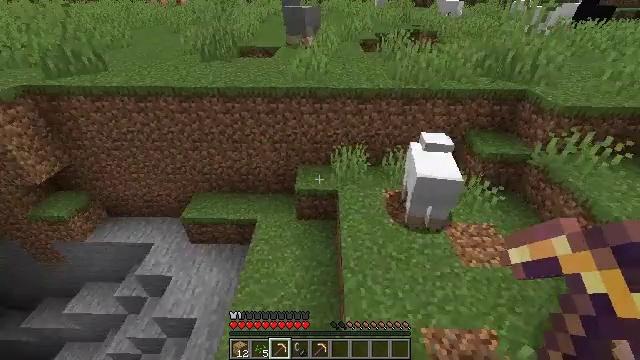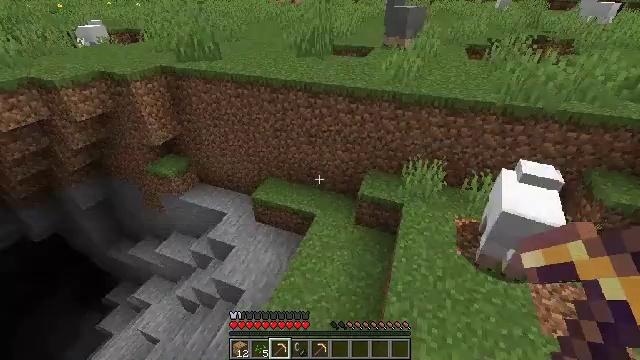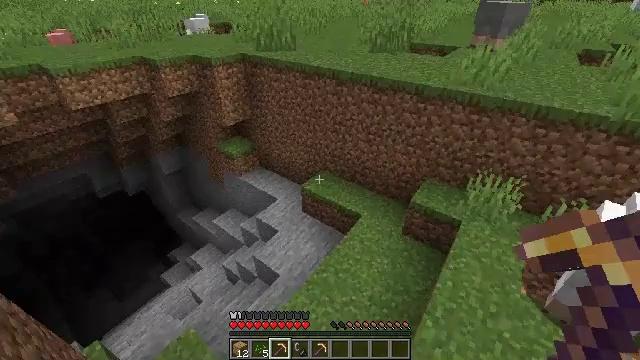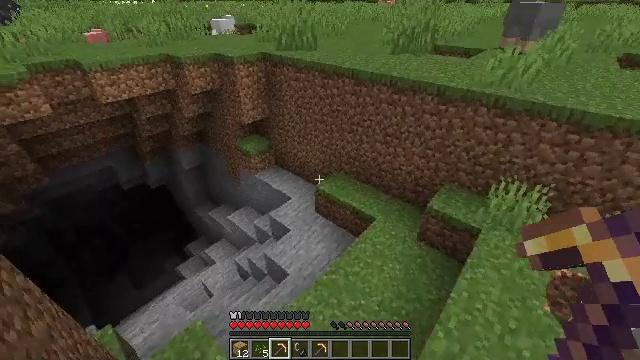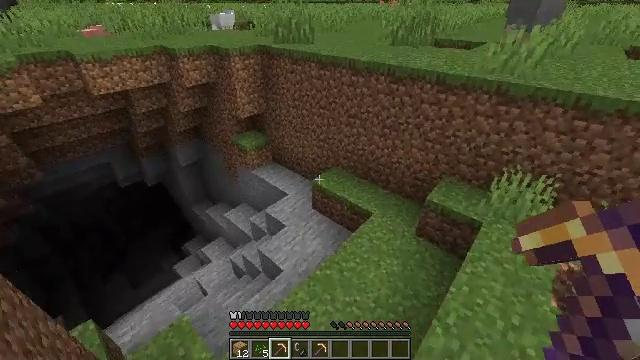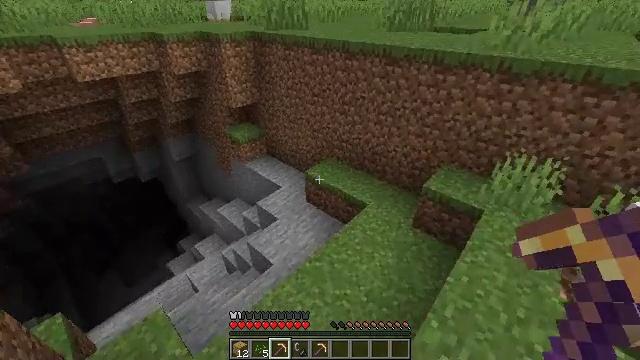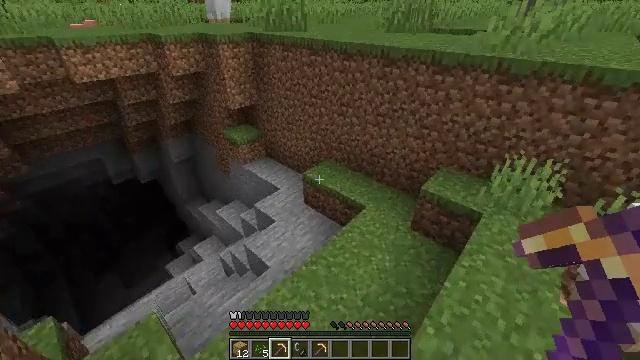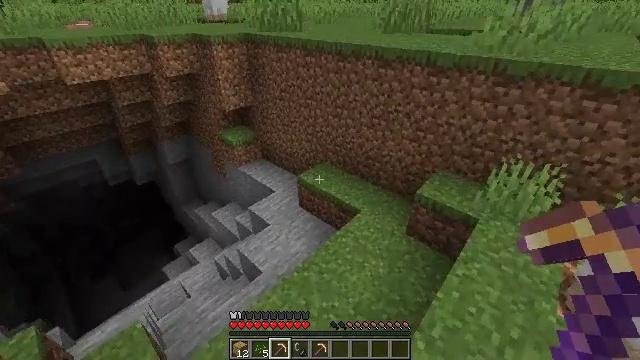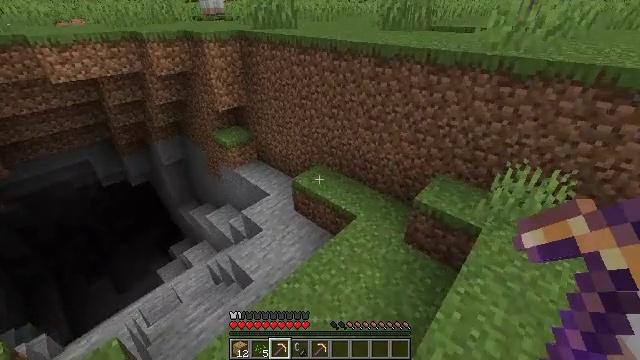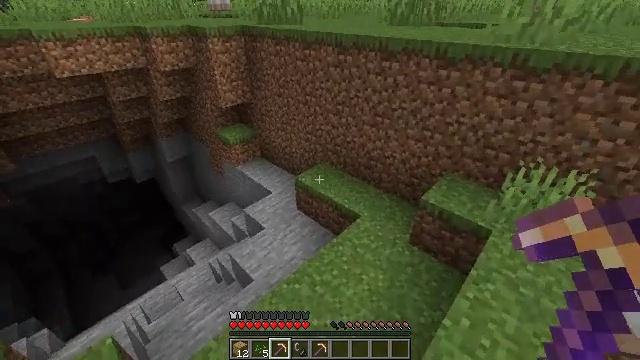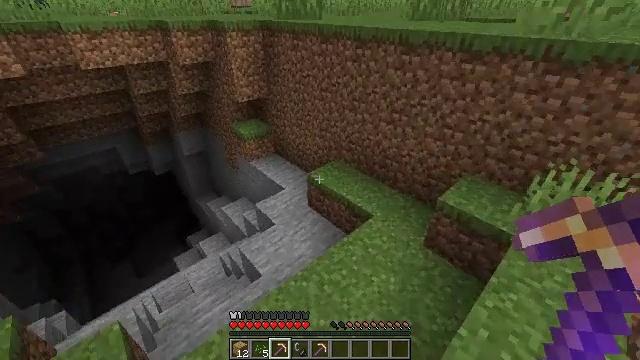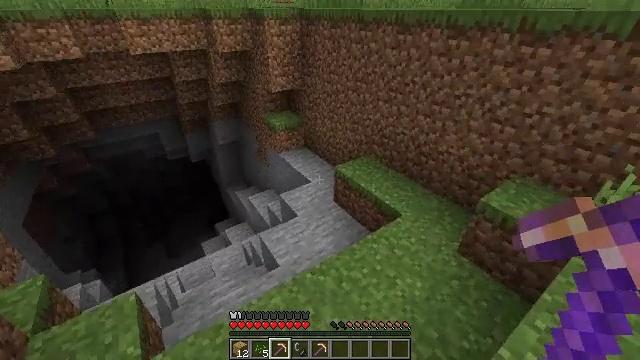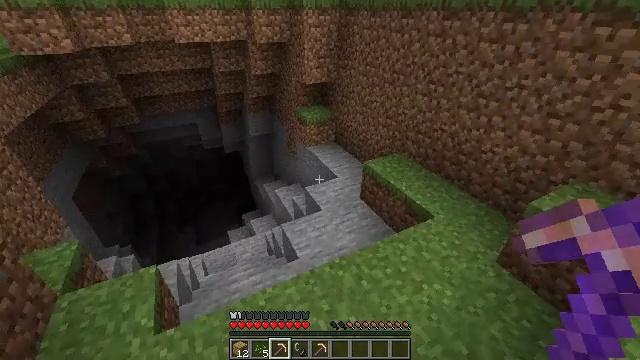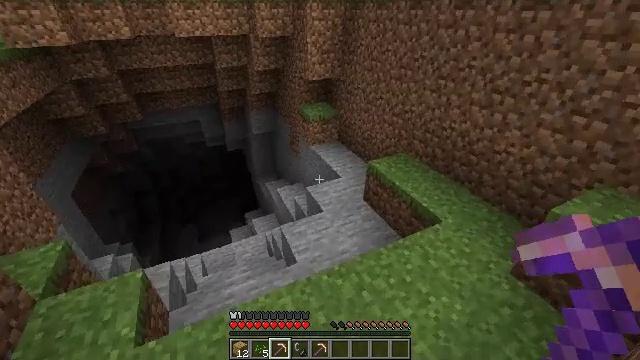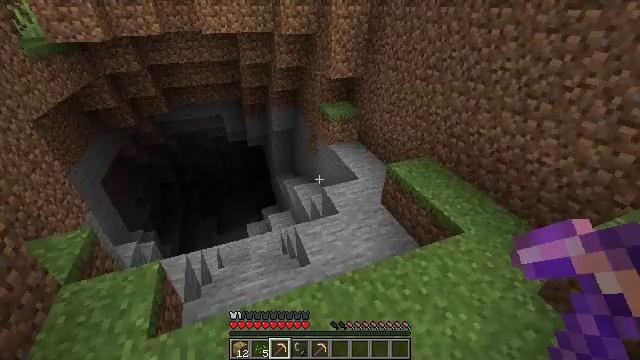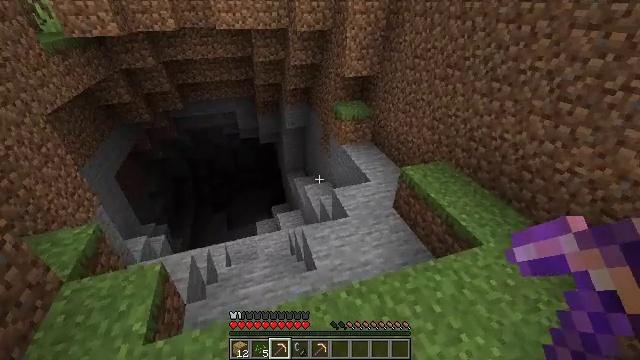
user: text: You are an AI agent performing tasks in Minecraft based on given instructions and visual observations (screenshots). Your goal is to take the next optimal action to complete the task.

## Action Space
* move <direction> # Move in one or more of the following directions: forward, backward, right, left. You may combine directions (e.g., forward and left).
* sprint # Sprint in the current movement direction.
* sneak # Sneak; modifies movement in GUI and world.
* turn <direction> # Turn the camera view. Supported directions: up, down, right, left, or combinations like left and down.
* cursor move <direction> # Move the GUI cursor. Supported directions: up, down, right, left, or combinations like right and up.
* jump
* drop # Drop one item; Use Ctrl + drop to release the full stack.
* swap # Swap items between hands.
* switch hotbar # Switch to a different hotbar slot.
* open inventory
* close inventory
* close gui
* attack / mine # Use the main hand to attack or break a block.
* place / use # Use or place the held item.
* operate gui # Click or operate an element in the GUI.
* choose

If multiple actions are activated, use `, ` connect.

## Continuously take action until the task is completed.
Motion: motion action
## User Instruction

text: Collect stone from the mine.
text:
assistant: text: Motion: move forward and move right, turn left
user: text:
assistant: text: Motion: move forward and move right, turn left
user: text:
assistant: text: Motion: move forward and move right, turn left
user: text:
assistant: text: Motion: move forward and move right
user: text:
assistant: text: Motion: move forward and move right
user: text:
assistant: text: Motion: move forward and move right
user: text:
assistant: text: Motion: move forward
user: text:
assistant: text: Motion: move forward
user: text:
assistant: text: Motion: turn left
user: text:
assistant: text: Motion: turn left
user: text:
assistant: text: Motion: turn left
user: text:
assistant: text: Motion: turn left
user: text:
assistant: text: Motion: move forward, turn left
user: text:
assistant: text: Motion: move forward, turn left
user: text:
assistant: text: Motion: move forward, turn left
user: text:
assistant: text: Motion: move forward
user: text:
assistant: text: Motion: no_op
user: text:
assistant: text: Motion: no_op
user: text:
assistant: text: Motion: no_op
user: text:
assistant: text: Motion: no_op
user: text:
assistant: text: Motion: no_op
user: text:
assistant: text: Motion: no_op
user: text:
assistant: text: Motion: no_op
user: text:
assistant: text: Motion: no_op
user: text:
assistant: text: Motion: no_op
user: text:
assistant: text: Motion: no_op
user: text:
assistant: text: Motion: no_op
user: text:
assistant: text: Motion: no_op
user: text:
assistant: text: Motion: no_op
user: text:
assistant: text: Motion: no_op